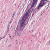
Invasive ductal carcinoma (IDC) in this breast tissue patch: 0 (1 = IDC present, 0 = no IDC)